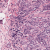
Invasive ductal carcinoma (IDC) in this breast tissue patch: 1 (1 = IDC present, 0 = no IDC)